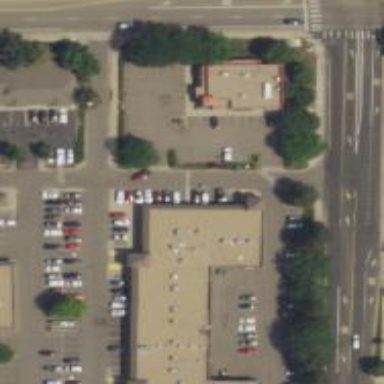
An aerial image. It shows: Fitness centre on leisure land.